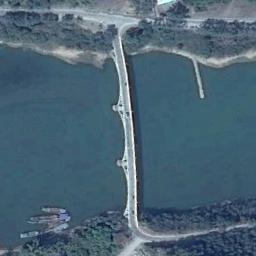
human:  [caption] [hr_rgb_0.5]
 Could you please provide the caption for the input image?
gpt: There is a bridge over the river with many trees beside .

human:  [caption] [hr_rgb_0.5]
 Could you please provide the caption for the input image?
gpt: A bridge built on a dark blue river and some boats docked on one side of the river .

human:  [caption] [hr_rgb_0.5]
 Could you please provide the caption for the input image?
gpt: On one side of the river are densely built areas, And the color of the river water is turquoise .

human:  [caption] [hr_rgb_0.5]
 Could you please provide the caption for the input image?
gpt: A bridge connects the land on both sides of the blue water, And many boats are parked on the bank .

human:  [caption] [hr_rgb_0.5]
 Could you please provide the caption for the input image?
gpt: Many trees are around the bridge .